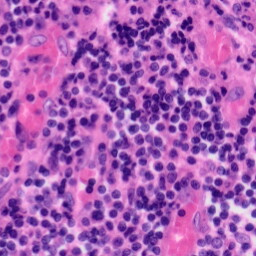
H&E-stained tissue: Tonsil